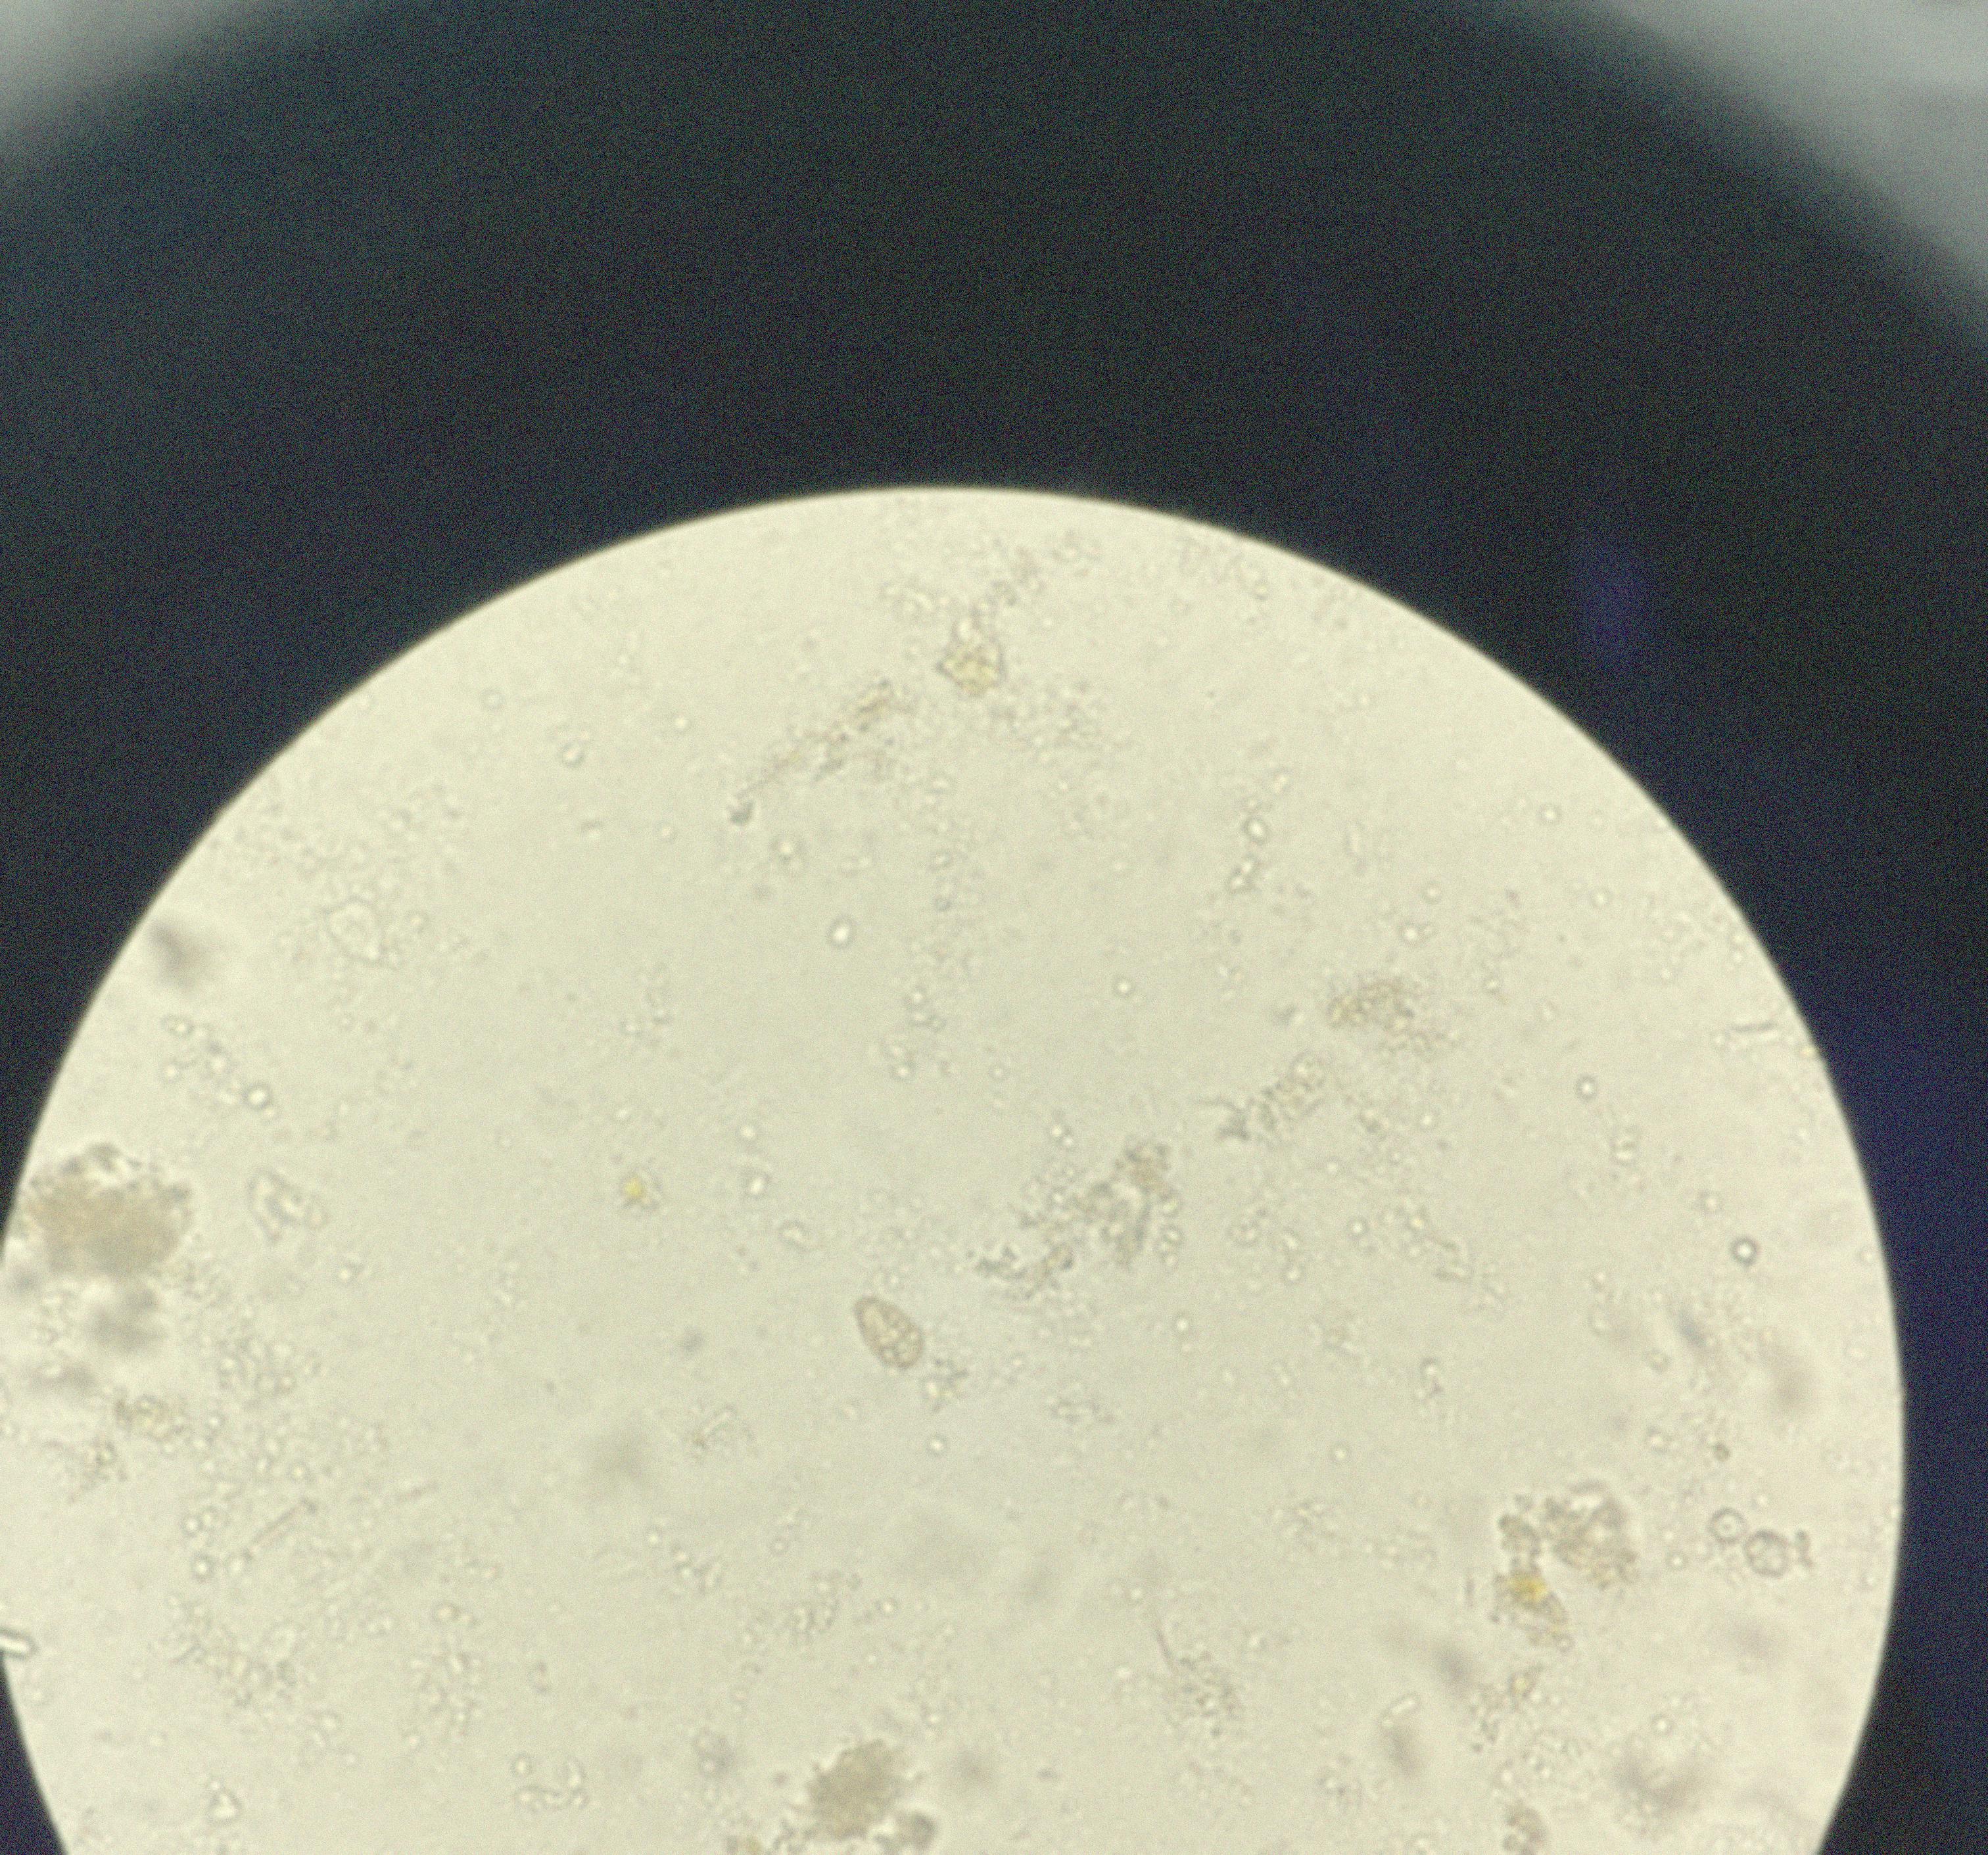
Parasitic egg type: Opisthorchis viverrine